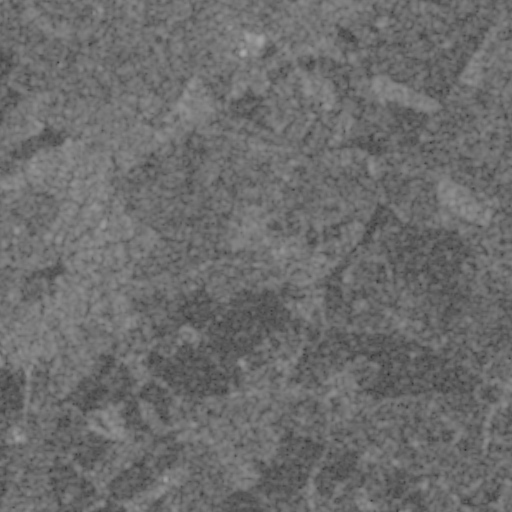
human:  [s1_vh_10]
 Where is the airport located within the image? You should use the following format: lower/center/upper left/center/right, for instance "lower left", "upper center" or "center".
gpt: The airport is located in the upper right of the image.
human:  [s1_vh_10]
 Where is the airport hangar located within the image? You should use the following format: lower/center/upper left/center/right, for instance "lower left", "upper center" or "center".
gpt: The airport hangar is located in the upper right of the image.
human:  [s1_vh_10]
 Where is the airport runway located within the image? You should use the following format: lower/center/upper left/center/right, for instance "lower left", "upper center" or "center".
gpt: The airport runway is located in the upper right of the image.
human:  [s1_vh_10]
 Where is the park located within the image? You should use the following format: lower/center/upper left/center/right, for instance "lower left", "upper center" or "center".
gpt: The park is located in the center of the image.
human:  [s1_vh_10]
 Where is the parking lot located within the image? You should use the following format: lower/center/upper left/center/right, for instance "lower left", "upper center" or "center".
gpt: The parking lot is located in the center of the image.
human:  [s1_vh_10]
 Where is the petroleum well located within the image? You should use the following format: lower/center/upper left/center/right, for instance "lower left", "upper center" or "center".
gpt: The petroleum well is located in the lower left of the image.
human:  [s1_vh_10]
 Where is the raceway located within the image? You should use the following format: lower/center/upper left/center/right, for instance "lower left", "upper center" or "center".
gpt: The raceway is located in the upper right of the image.
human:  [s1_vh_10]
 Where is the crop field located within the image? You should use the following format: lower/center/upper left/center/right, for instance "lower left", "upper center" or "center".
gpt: There is no crop field in the image.

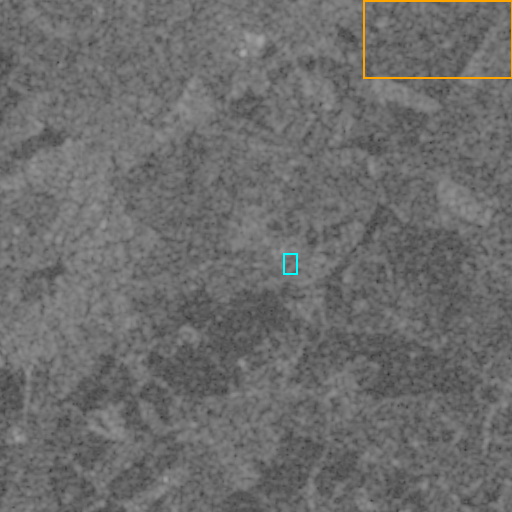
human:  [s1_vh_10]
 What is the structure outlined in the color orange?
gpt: The structure outlined in orange is an airport.
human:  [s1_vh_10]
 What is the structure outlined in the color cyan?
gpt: The structure outlined in cyan is a park.
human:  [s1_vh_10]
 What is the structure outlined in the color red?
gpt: There is no red outline.